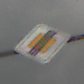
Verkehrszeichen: EndeVorfahrtsstrasse
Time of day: Midday
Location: Outdoor (RoadRail)
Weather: PartlyCloudy
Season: NotSpecified
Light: Natural